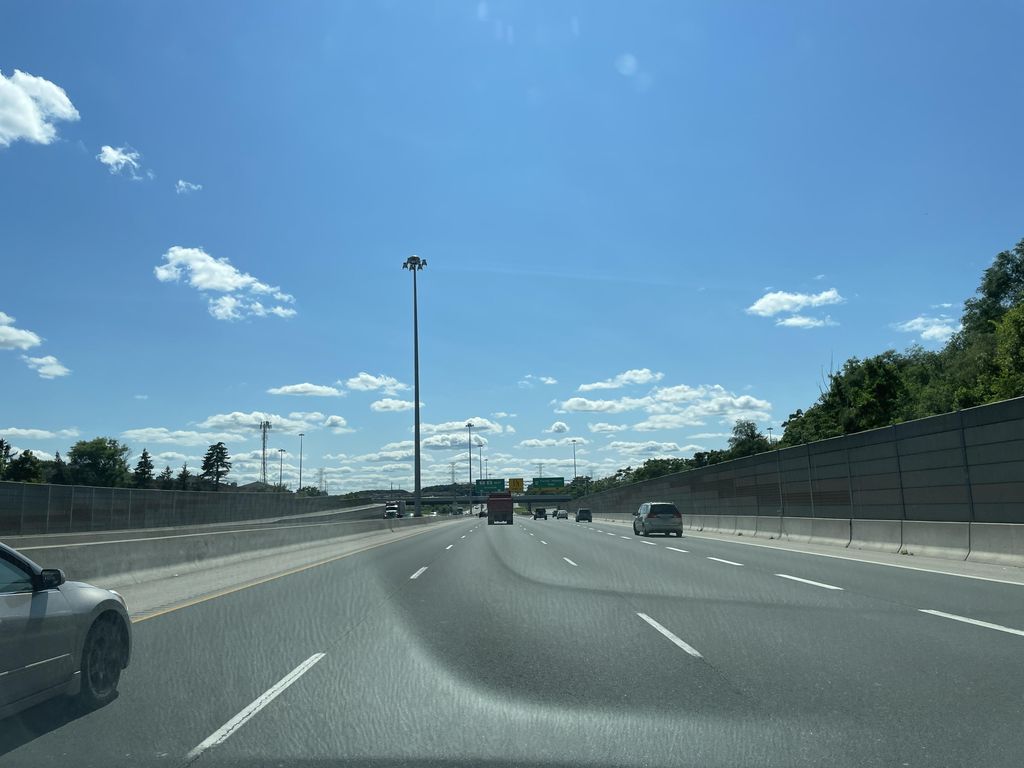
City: kitchener-waterloo